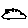
Label: cloud